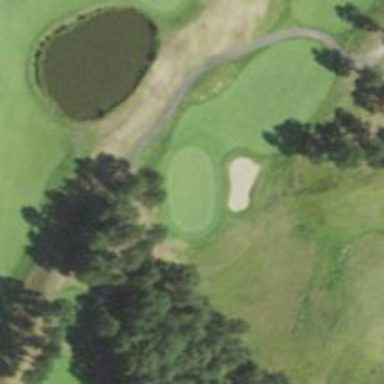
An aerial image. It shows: View of golf hole.